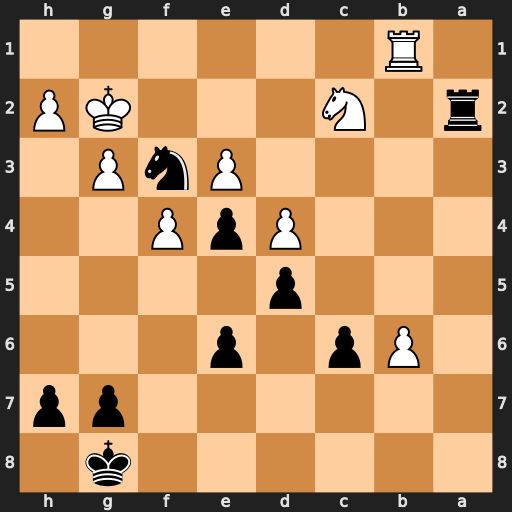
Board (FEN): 6k1/6pp/1Pp1p3/3p4/3PpP2/4PnP1/r1N3KP/1R6
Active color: b
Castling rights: -
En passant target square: -
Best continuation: Rxc2+ Kf1 Nd2+